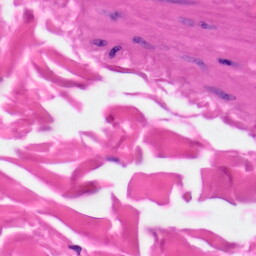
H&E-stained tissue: Skin